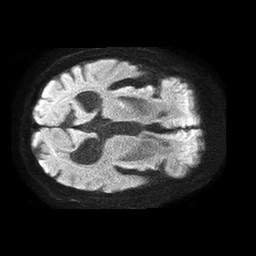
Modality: TRACE
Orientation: axial
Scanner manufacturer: philips
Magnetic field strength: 1.5 T
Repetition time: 4.6 s
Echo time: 0.08631 s